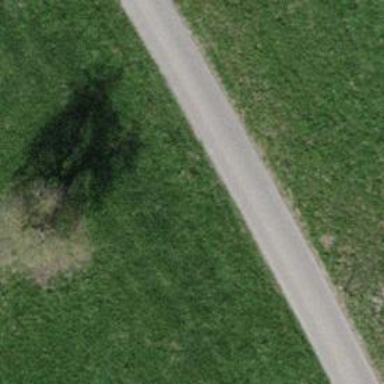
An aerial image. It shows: Unclassified road.